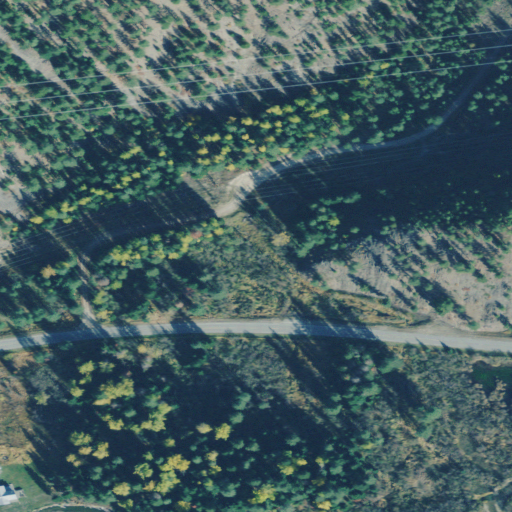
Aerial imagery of valley in Montana named Shorty Gulch containing evergreen forest, shrub, herbaceous wetlands, open development, low intensity development, and pasture